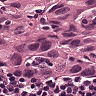
Metastatic tissue present: yes